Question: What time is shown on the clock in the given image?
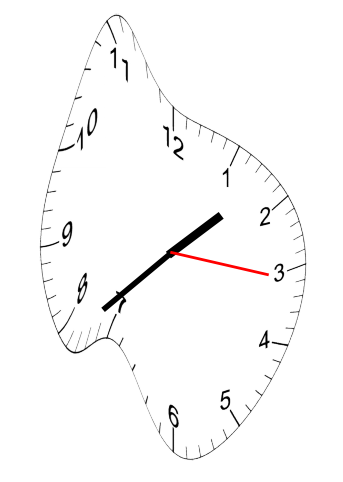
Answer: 01:38:16